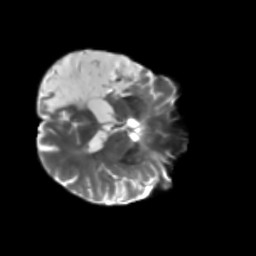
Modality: T2w
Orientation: axial
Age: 58
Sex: male
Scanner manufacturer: siemens
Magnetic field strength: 3 T
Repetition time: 5.25 s
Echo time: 0.08 s